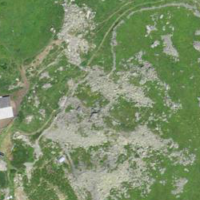
EUNIS habitat code: 26
Species observed at this site:
Marmota marmota